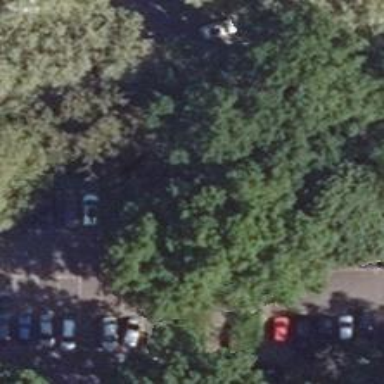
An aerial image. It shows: Parking aisle designated as service road.